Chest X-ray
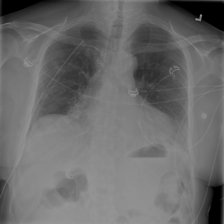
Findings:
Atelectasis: negative
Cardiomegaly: negative
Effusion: negative
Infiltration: negative
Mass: negative
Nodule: negative
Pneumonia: negative
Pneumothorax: negative
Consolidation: negative
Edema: negative
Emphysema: negative
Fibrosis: negative
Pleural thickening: negative
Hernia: negative